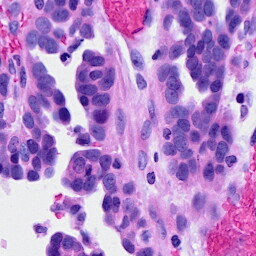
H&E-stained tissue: Ovarian